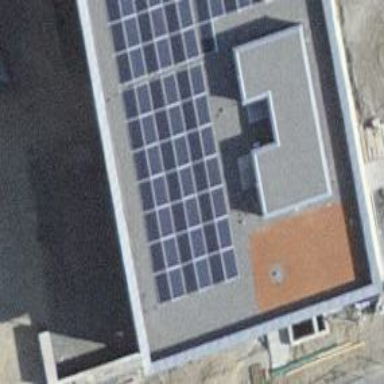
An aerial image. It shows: Solar power generator using photovoltaic panels.